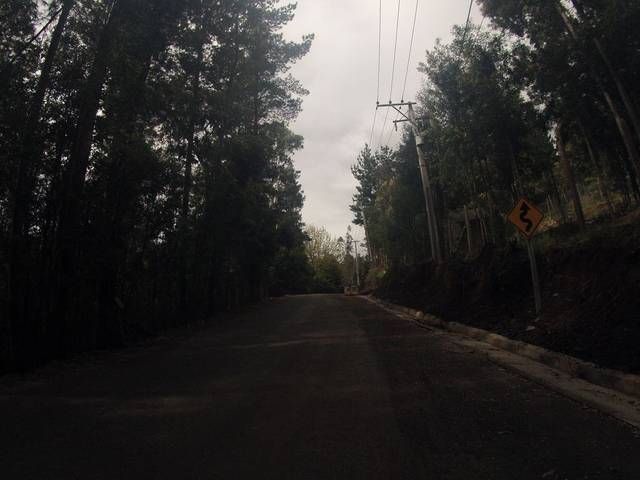
Region: Chile
Coordinates: -38.684, -72.563